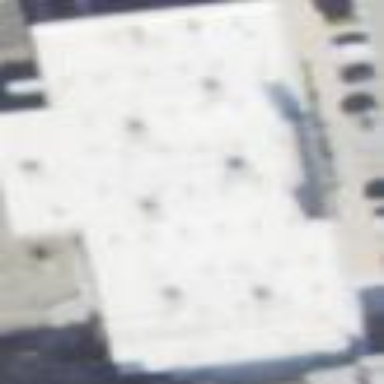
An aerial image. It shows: Retail building.